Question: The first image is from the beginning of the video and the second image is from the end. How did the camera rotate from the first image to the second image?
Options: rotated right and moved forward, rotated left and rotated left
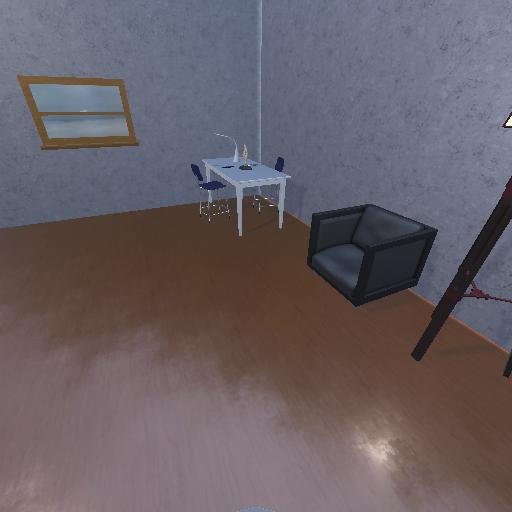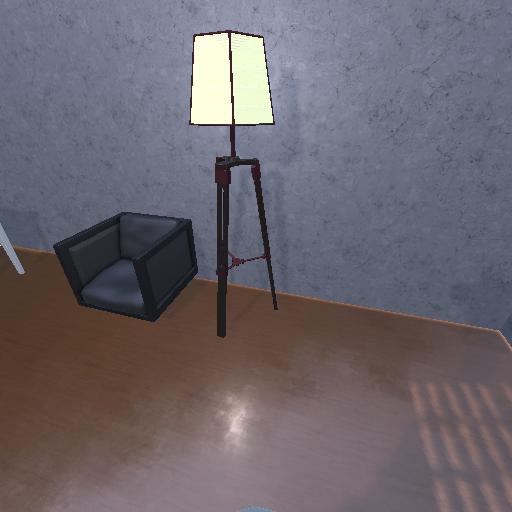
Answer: rotated right and moved forward